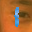
Label: 1